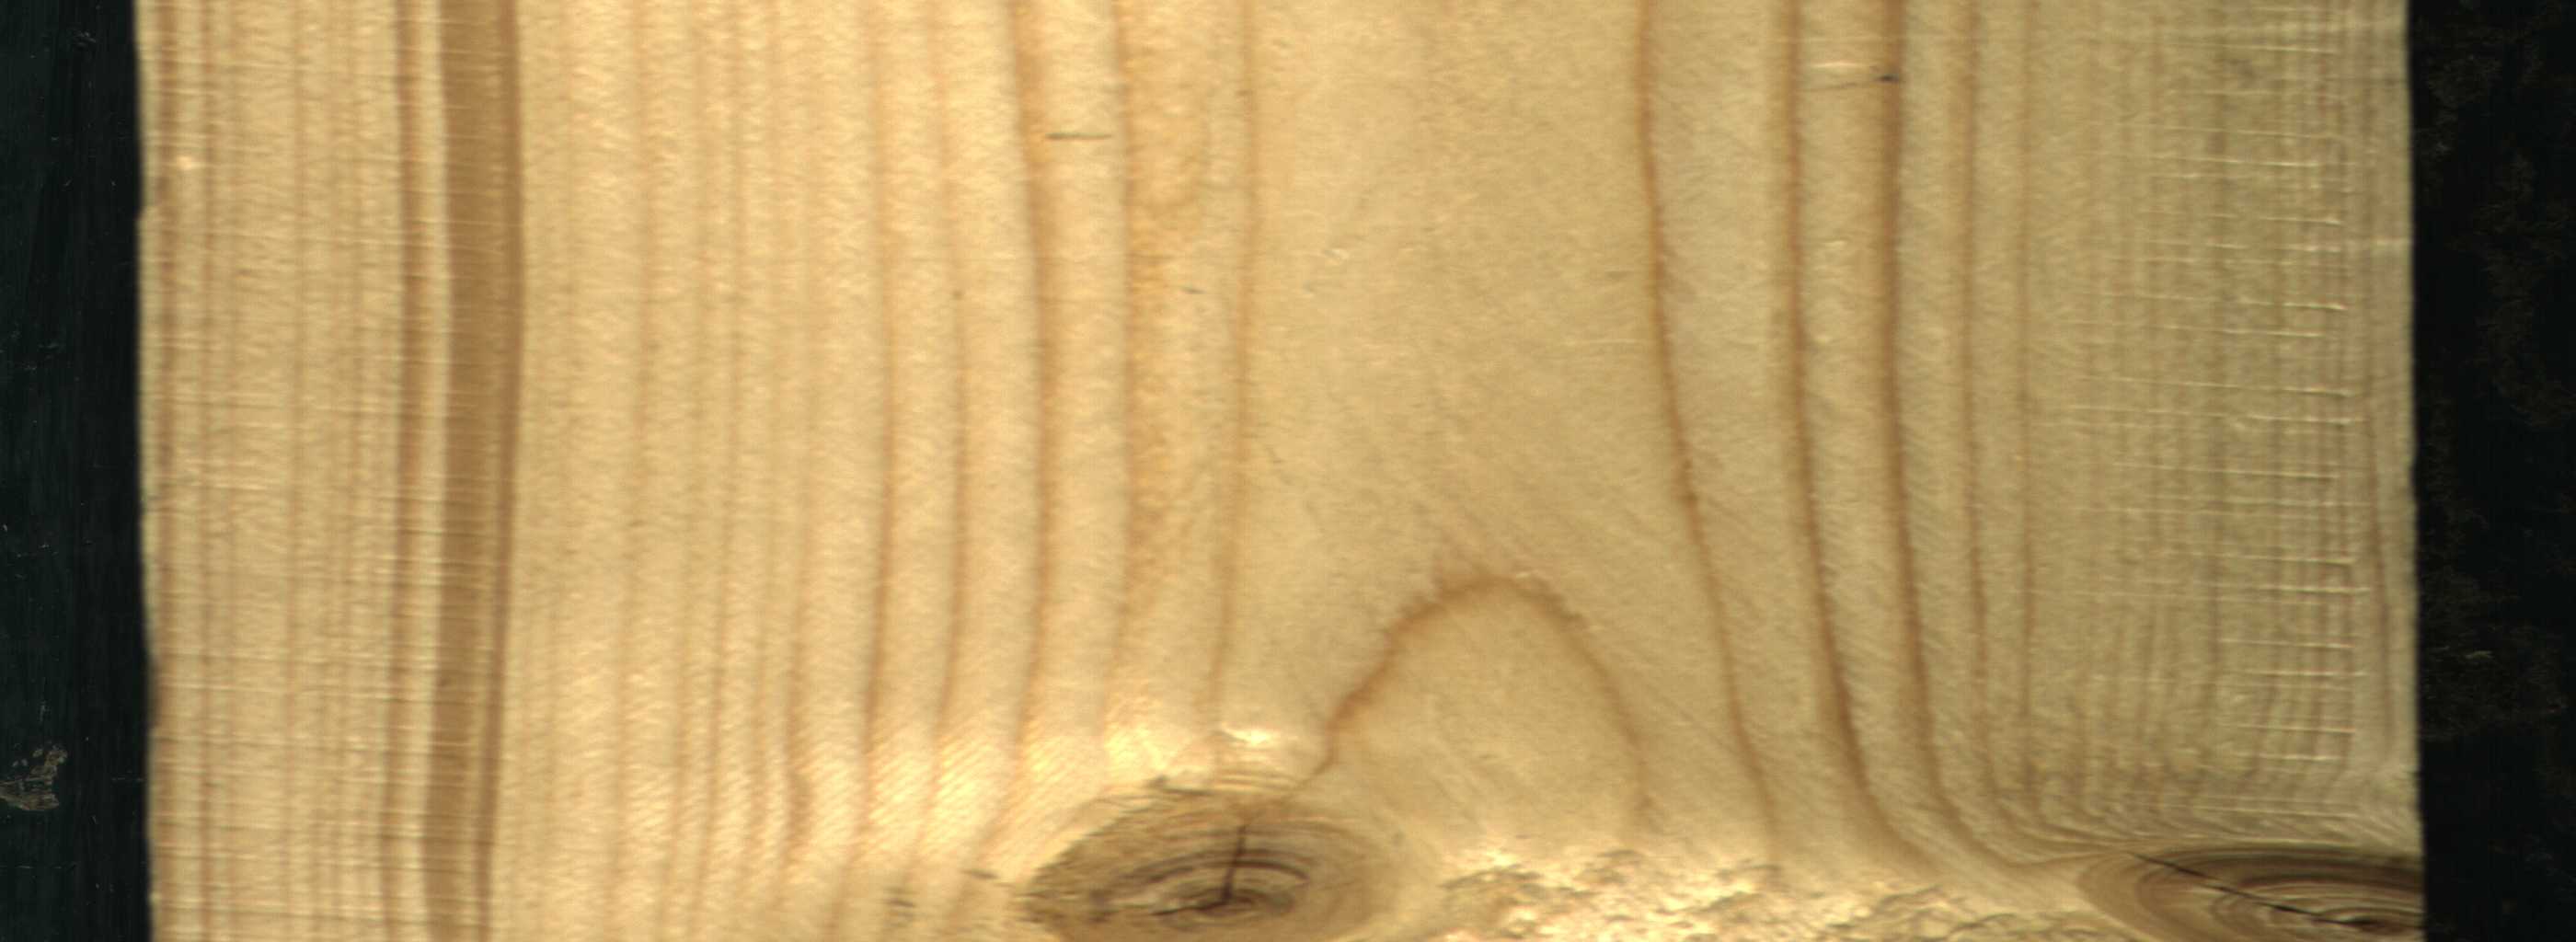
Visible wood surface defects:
Quartzity
knot_with_crack
knot_with_crack